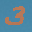
Label: 3